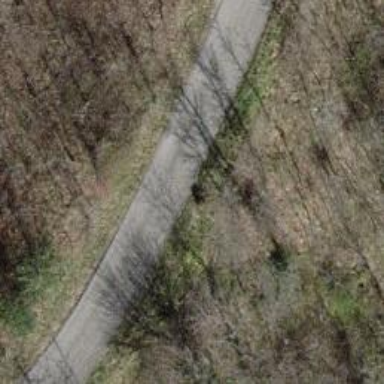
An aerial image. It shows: Unclassified road.